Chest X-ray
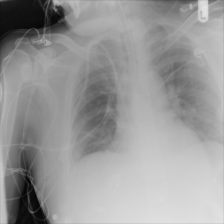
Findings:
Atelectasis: positive
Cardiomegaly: negative
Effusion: negative
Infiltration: negative
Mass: negative
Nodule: negative
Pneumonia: negative
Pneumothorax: negative
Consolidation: negative
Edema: negative
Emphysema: negative
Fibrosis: positive
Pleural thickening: negative
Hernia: negative